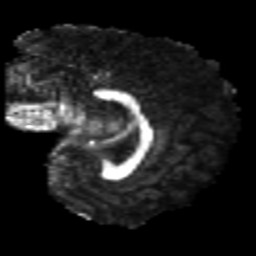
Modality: FA
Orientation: sagittal
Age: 23
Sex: female
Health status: healthy
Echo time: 0.074 s